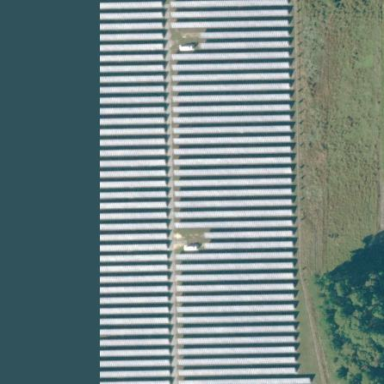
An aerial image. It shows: Solar power plant enclosed by fence. The plant generates electricity using photovoltaic technology.